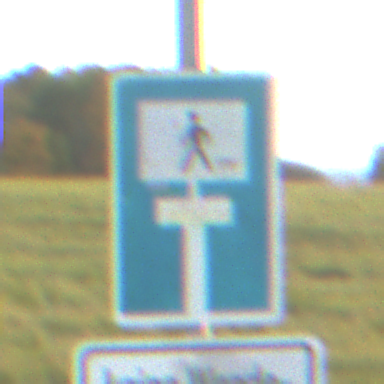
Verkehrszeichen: SackgasseFussgaengerDurchlaessig
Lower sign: HinweisGeaenderteVorfahrtVerkehrsfuehrungVerkehrsregelung3
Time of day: SunriseSunset
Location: Outdoor (Nature)
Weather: PartlyCloudy
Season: NotSpecified
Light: Natural